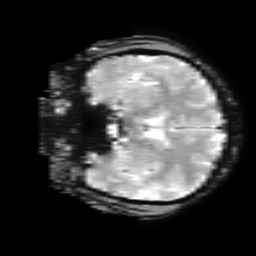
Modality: T2starw
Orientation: coronal
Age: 36
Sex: male
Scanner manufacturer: ge
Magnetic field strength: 3 T
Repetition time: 0.65 s
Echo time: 0.02 s